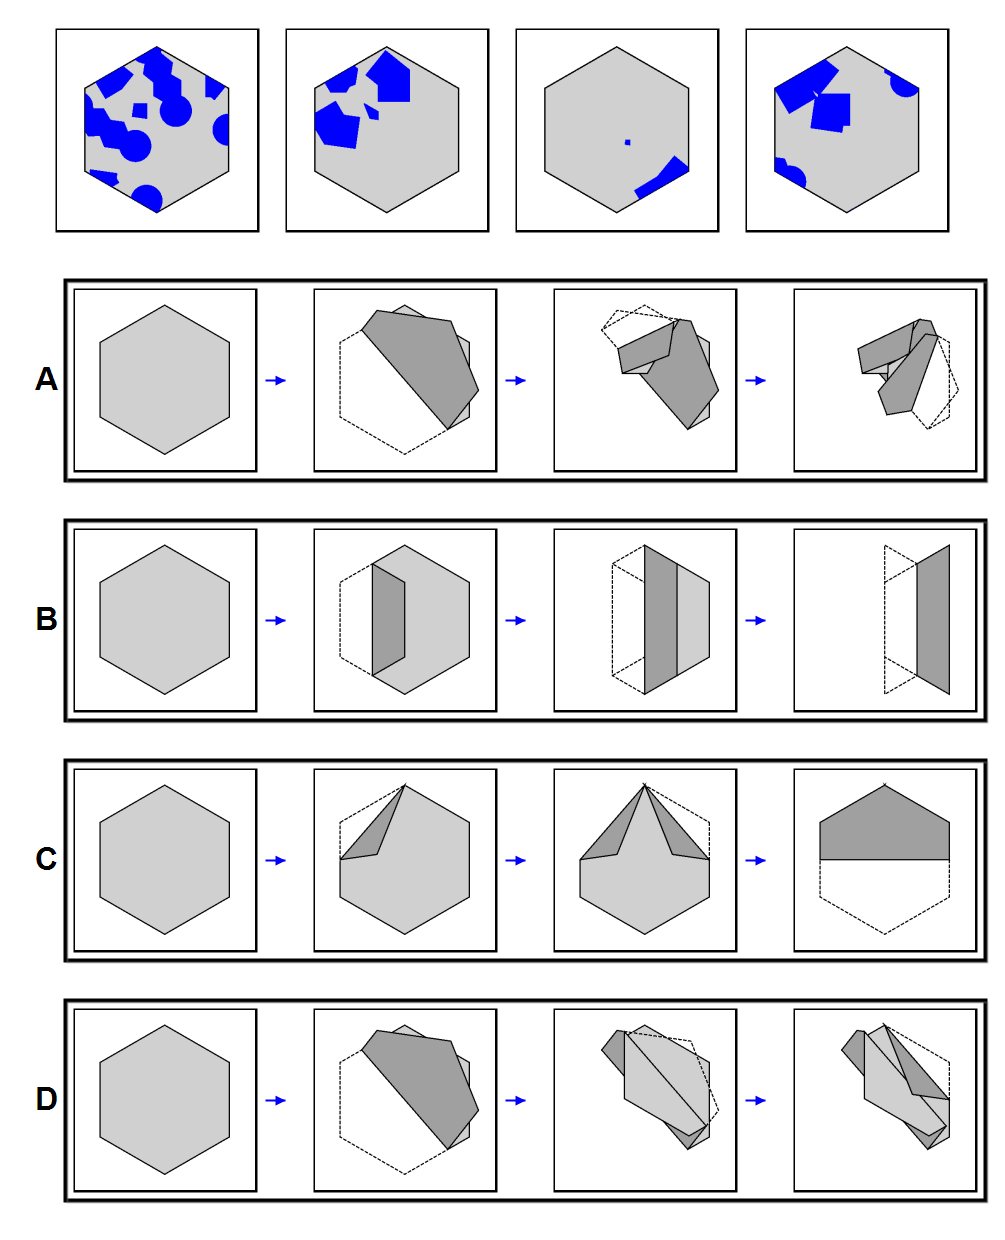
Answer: A